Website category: university
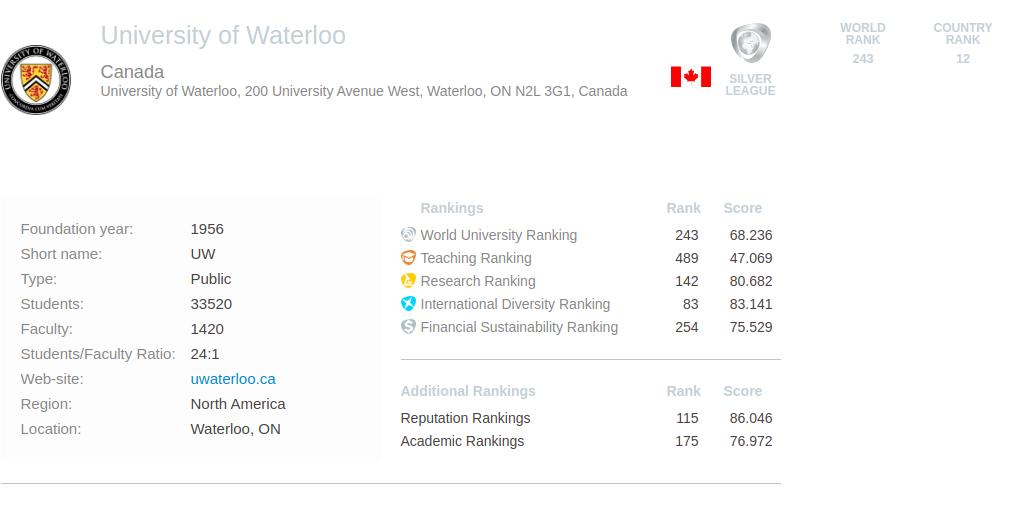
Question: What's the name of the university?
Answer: University of Waterloo

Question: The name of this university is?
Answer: University of Waterloo

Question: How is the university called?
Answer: University of Waterloo

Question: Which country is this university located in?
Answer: Canada

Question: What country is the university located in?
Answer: Canada

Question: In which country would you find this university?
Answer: Canada

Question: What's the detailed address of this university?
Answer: University of Waterloo, 200 University Avenue West, Waterloo, ON N2L 3G1, Canada

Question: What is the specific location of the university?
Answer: University of Waterloo, 200 University Avenue West, Waterloo, ON N2L 3G1, Canada

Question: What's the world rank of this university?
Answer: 243

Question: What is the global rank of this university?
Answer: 243

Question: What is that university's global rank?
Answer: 243

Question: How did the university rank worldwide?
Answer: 243

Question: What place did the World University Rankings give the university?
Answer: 243

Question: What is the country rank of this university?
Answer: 12

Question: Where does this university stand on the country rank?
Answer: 12

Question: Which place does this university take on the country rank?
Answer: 12

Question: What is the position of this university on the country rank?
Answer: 12

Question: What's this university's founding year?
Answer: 1956

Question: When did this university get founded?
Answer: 1956

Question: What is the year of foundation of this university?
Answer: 1956

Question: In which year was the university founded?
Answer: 1956

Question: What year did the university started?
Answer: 1956

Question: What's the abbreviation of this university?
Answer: UW

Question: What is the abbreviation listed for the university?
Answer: UW

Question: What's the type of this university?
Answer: Public

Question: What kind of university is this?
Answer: Public

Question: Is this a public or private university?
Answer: Public

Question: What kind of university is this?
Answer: Public

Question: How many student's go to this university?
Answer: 33520

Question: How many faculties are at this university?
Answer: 1420

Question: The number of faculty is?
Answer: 1420

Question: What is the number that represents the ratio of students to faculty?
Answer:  24 : 1

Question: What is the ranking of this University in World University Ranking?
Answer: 243

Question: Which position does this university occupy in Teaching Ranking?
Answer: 489

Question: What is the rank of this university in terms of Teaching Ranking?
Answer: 489

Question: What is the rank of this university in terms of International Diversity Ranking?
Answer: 83

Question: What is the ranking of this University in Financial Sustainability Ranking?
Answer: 254

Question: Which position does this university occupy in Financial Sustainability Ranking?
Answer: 254

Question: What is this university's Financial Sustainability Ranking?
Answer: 254

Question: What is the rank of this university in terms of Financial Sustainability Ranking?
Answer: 254

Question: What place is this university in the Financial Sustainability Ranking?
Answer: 254

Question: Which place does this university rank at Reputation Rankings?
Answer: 115

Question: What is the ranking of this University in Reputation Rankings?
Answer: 115

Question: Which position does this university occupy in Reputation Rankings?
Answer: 115

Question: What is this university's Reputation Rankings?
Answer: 115

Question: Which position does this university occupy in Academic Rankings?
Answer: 175

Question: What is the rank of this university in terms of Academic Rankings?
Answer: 175

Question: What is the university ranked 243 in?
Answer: World University Ranking

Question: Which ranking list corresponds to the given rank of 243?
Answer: World University Ranking

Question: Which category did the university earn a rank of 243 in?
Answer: World University Ranking

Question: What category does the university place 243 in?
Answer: World University Ranking

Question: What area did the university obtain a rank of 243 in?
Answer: World University Ranking

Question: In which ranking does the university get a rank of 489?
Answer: Teaching Ranking

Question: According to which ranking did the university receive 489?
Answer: Teaching Ranking

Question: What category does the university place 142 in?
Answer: Research Ranking

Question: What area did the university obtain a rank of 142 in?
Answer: Research Ranking

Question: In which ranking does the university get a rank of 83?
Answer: International Diversity Ranking

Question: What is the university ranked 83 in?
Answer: International Diversity Ranking

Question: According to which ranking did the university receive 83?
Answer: International Diversity Ranking

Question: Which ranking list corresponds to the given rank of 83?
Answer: International Diversity Ranking

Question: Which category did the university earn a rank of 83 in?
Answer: International Diversity Ranking

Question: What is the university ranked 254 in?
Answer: Financial Sustainability Ranking

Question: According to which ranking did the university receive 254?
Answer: Financial Sustainability Ranking

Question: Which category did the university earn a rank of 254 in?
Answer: Financial Sustainability Ranking